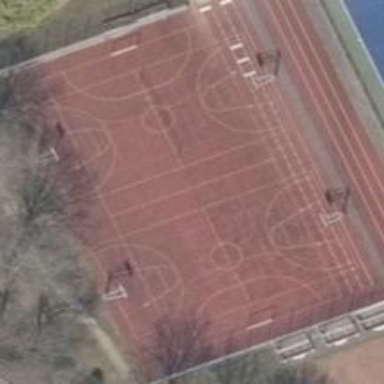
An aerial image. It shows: Basketball court located in leisure land pitch.